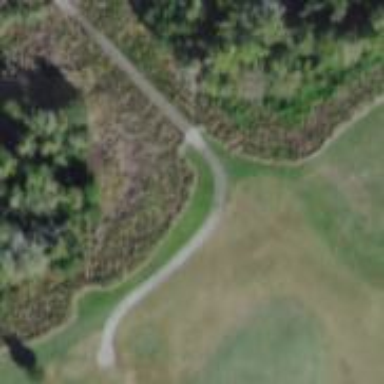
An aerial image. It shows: Golf cartpath that is also road path.